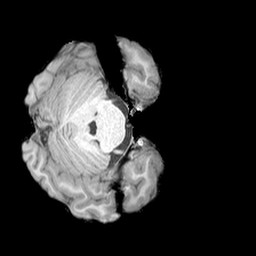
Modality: T1w
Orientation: axial
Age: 19
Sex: female
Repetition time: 2.3 s
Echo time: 0.0226 s